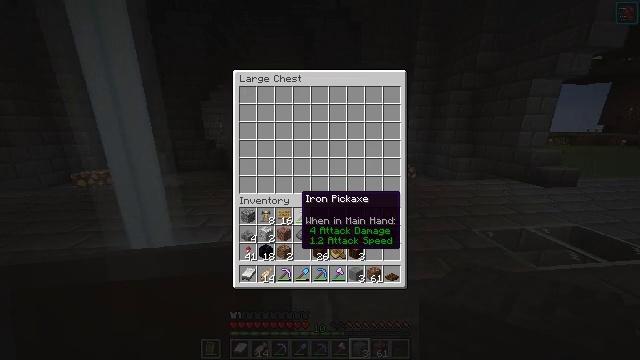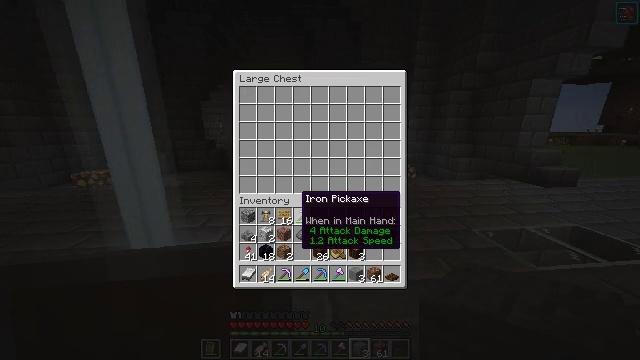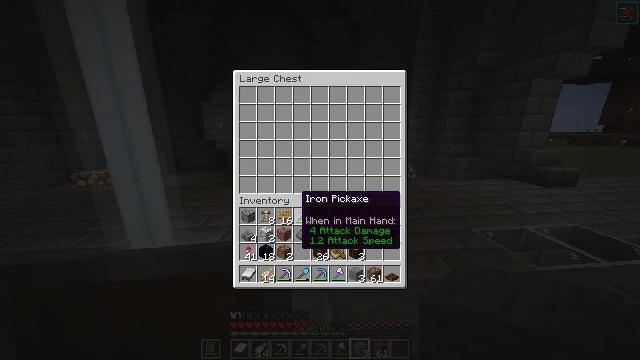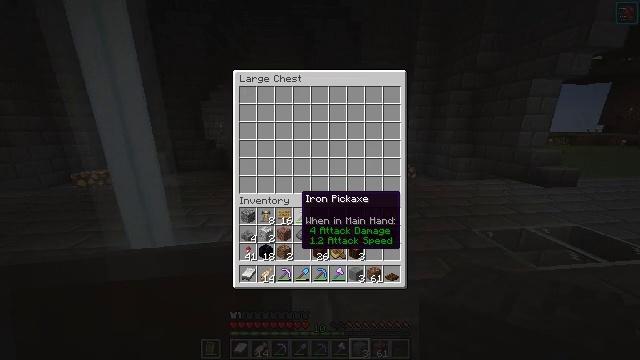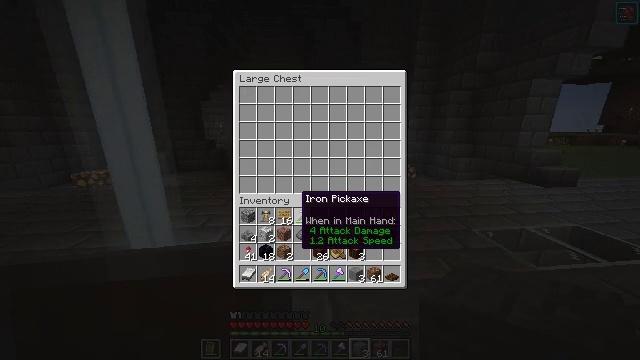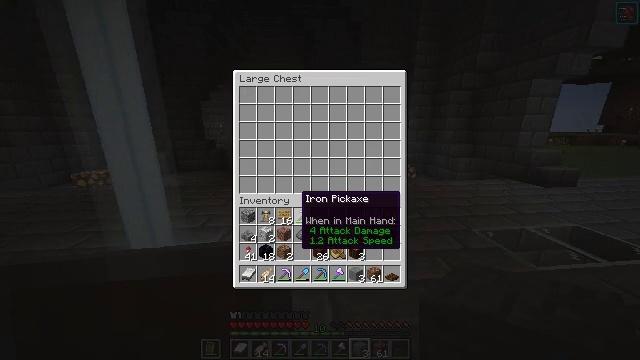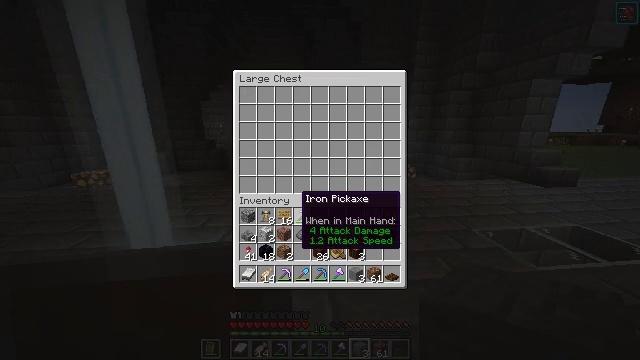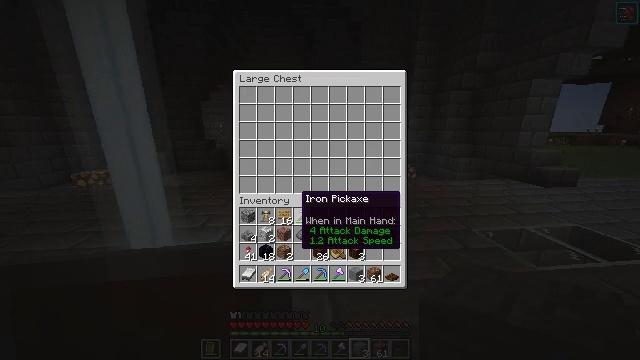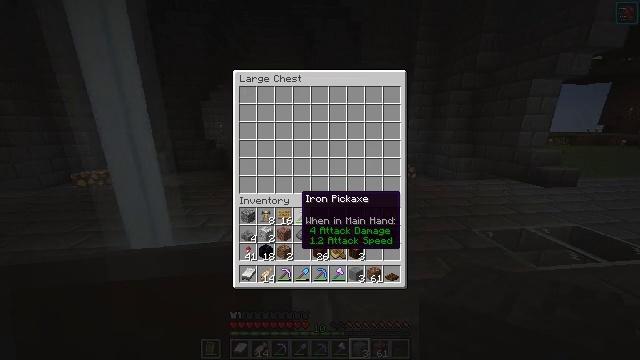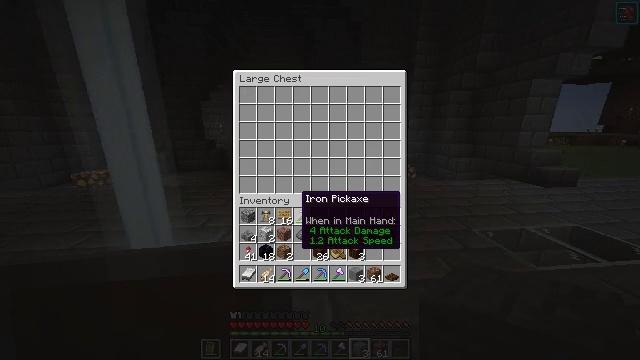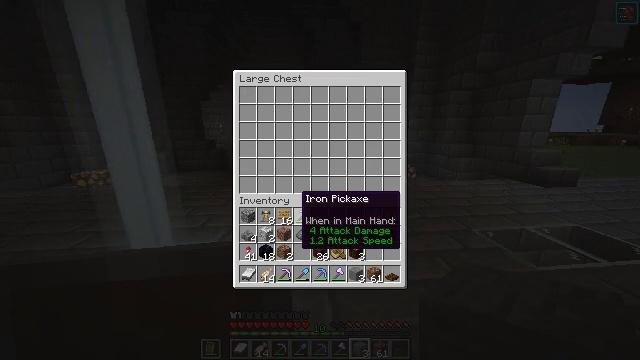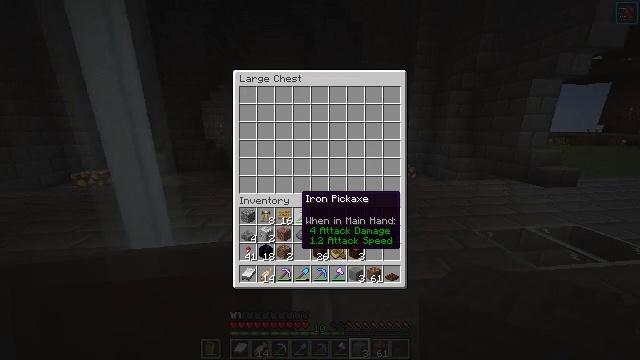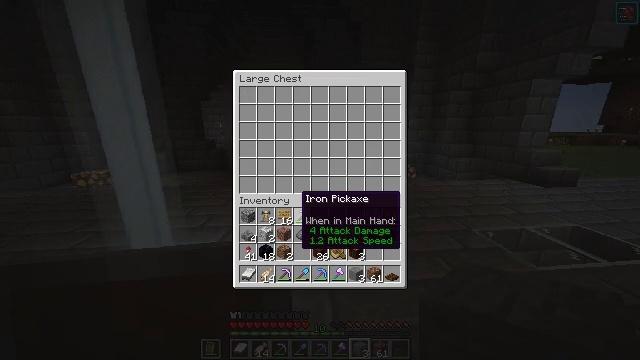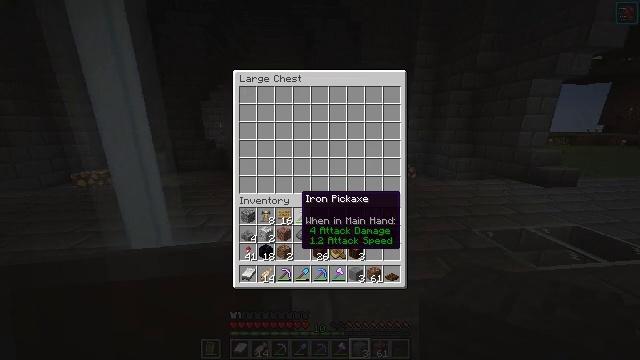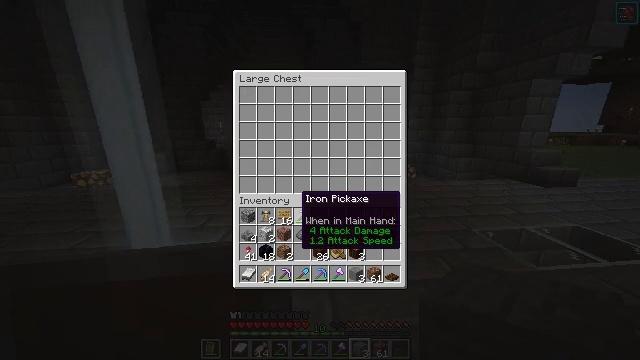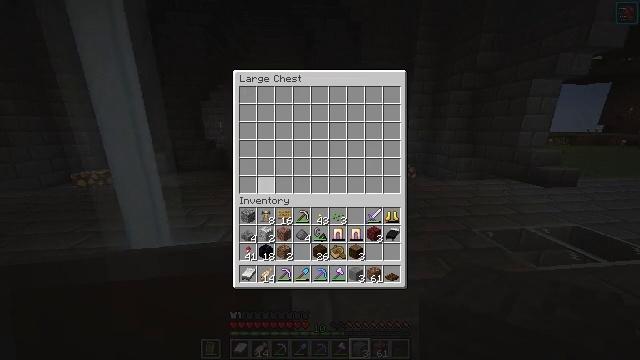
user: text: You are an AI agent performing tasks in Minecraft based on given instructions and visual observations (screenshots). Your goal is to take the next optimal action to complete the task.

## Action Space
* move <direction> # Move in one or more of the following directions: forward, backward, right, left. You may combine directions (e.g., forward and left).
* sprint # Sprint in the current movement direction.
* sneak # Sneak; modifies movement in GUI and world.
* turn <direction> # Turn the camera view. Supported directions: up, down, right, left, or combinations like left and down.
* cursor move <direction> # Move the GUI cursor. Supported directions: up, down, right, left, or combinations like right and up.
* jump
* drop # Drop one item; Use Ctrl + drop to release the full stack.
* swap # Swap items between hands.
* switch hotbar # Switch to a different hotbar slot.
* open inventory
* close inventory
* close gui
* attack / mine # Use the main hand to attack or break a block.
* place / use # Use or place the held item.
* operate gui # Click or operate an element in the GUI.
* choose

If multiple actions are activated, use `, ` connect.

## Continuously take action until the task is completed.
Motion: motion action
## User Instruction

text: Drop golden leggings.
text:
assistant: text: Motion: no_op
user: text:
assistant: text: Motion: no_op
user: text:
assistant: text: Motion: no_op
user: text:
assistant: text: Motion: no_op
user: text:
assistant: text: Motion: no_op
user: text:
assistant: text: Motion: no_op
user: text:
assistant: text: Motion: no_op
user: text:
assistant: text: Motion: no_op
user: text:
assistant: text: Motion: no_op
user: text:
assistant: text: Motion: no_op
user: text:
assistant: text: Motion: no_op
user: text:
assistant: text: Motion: no_op
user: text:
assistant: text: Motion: no_op
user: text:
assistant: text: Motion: no_op
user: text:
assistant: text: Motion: cursor move left and up
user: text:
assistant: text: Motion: no_op
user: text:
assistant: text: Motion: no_op
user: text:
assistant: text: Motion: cursor move right
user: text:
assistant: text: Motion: cursor move right
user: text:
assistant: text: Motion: no_op
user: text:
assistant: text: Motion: no_op
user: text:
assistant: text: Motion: no_op
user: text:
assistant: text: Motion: no_op
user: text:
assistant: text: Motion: no_op
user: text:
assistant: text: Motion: no_op
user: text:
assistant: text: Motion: no_op
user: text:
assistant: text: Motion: no_op
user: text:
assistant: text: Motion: no_op
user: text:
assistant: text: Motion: no_op
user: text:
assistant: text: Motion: no_op